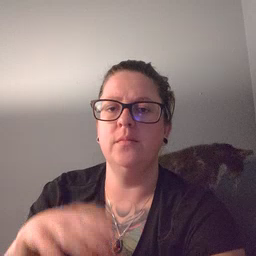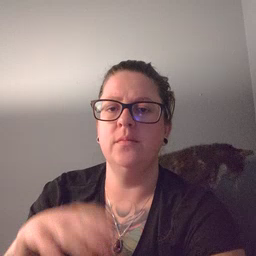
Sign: donkey